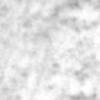
Label: no_change